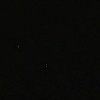
Label: space